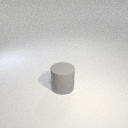
large gray rubber cylinder